Question: I would like to know how to center (width) a paragraph with a background.
Something like this
Thanks a lot :)
'''
<div class="about_content">
<h1>Devenez le maitre de vos reseaux !</h1>
<p>Bienvenue dans la nouvelle bulle d'echange d'informations "Spotlinks" <br>Echangez et connectez sur le moment vos donnees sociales et professionnelles</p>
</div>
.about_content {
padding: 200px;
h1{
font-size: 53px;
color: white;
text-align: center;
text-shadow: 2px 2px #333;
}
p {
text-align: center;
background: white;
color: $text-color;
display: inline-block;
}
}
'''
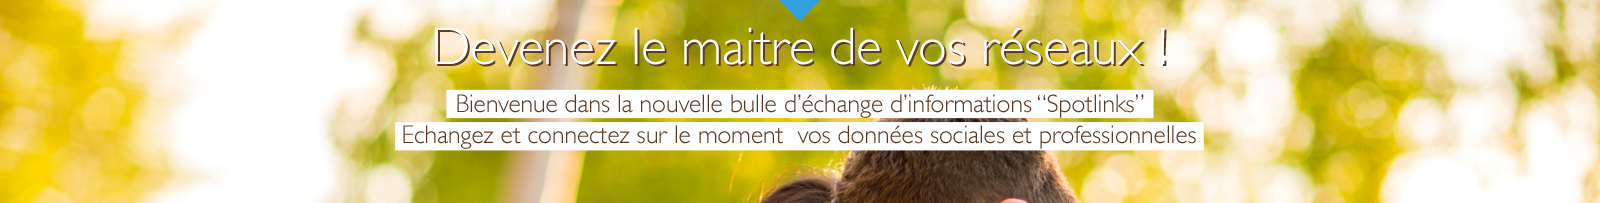
Answer: OK. So then the problem is because '<p>' is a block-level element, and if you give it a background colour it will span the full width.
A workaround would be to add a '<span>' tag inside the '<p>' tag and set the background colour on the '<span>', because it is by default an inline element. You will also need to set the '<span' CSS to 'display:inline-block'
<URL>
'''
<div class="container">
<p><span>My text here</span></p>
</div>
'''
'''
.container { background:#ccc; padding:10px;}
p { text-align:center; }
p span { display:inline-block; background:#fff; padding:5px;}
'''